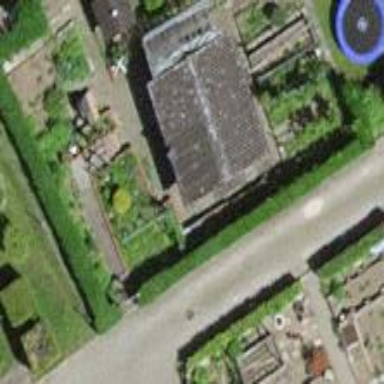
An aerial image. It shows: Allotment house.